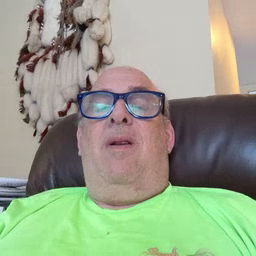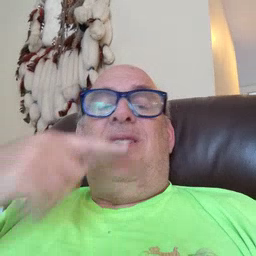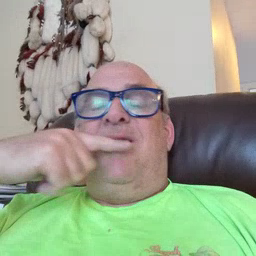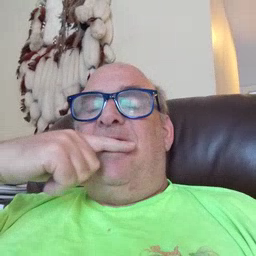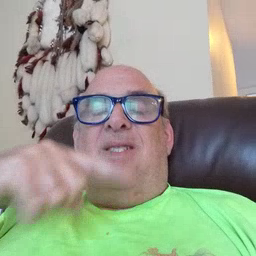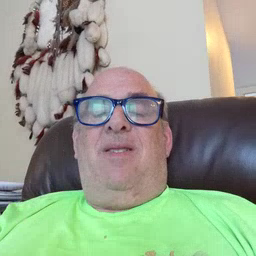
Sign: toothbrush